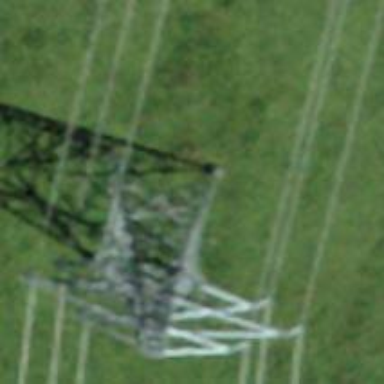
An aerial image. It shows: Power tower.